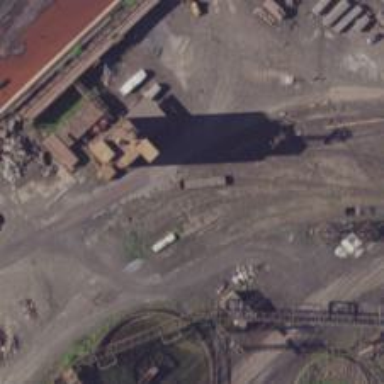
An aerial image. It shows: Rail spur service.